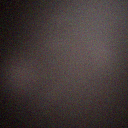
Screen state: off